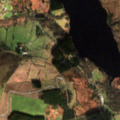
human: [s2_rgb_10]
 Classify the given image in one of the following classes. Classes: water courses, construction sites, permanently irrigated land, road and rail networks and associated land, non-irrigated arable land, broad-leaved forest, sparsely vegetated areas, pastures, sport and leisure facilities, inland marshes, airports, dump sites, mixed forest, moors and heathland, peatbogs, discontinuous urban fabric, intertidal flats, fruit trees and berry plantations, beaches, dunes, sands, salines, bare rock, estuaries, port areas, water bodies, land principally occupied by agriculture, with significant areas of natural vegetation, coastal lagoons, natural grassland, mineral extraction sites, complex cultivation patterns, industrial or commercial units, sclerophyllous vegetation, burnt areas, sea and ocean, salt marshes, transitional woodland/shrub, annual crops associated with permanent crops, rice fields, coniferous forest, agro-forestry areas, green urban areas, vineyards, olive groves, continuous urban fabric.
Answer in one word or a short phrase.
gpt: land principally occupied by agriculture, with significant areas of natural vegetation, broad-leaved forest, coniferous forest, natural grassland, moors and heathland, transitional woodland/shrub, water bodies